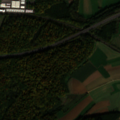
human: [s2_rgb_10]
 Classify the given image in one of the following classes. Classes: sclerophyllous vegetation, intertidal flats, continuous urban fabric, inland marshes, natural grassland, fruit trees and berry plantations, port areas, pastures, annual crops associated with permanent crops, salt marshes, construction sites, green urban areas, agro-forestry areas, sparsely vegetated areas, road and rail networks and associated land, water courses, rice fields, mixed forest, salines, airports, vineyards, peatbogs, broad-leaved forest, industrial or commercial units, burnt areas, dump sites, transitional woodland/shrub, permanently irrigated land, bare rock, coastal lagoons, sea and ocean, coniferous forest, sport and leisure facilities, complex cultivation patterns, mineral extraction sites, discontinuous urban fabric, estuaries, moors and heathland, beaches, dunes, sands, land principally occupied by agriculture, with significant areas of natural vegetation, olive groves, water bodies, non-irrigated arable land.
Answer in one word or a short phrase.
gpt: discontinuous urban fabric, complex cultivation patterns, broad-leaved forest